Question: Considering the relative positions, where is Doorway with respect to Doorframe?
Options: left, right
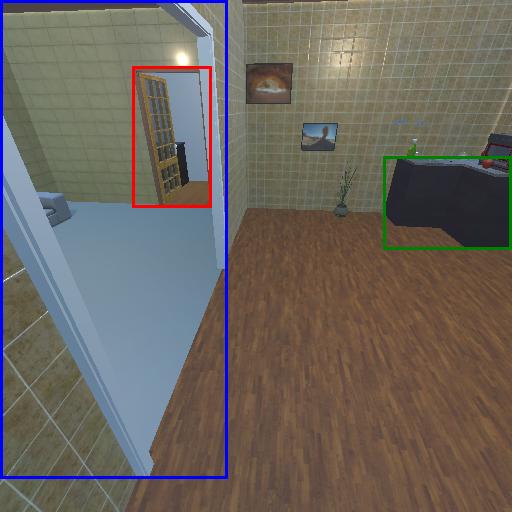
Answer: left